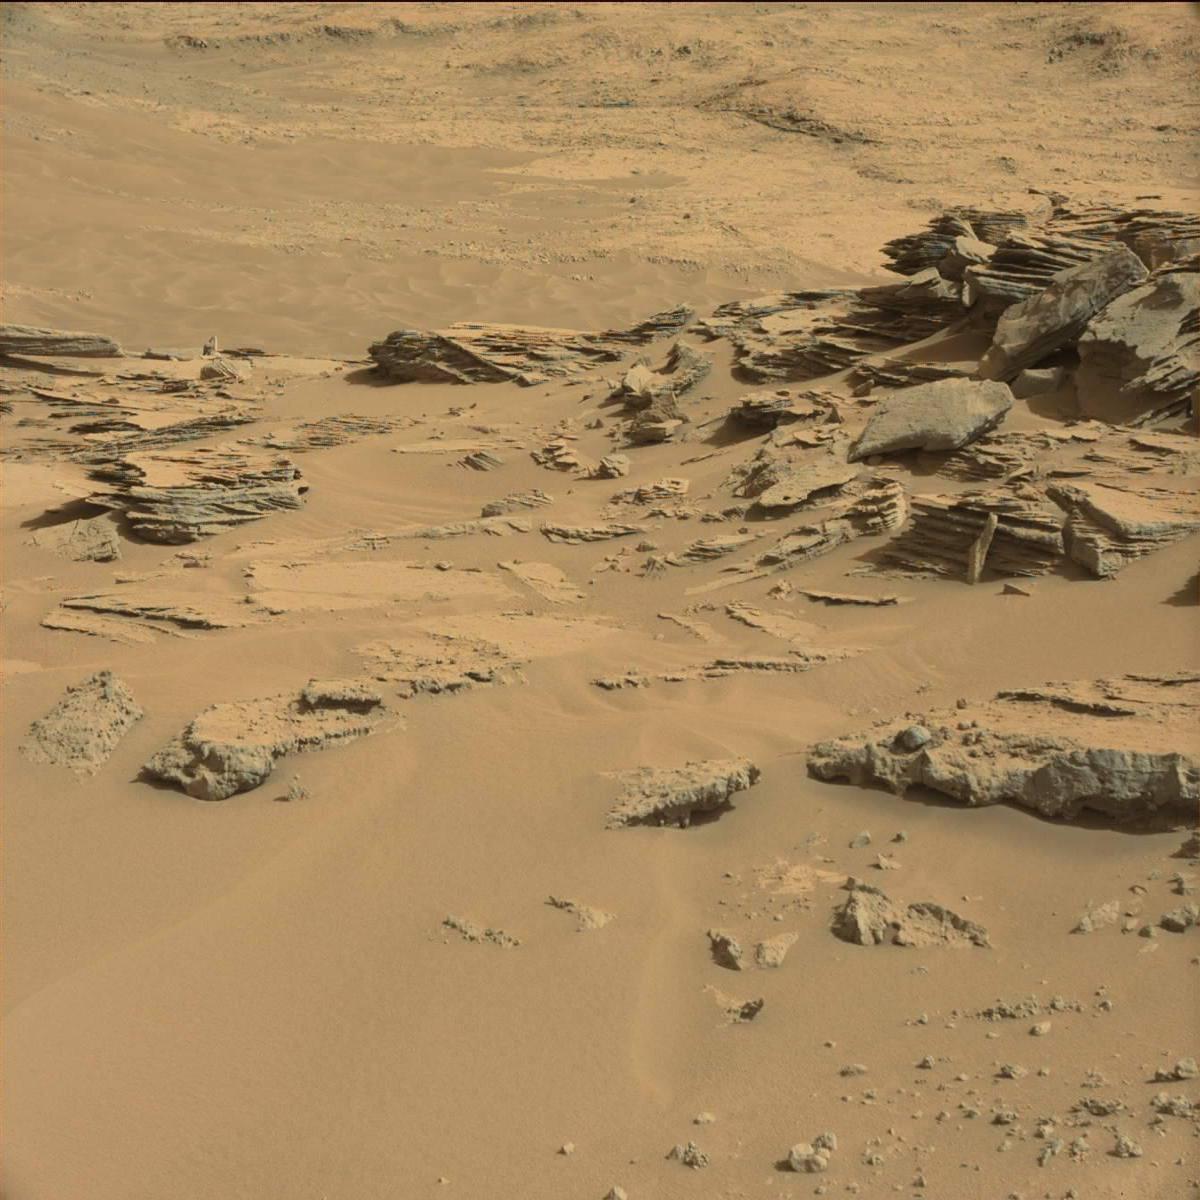
Terrain classes present: Bedrock, Rock, Sand / Soil